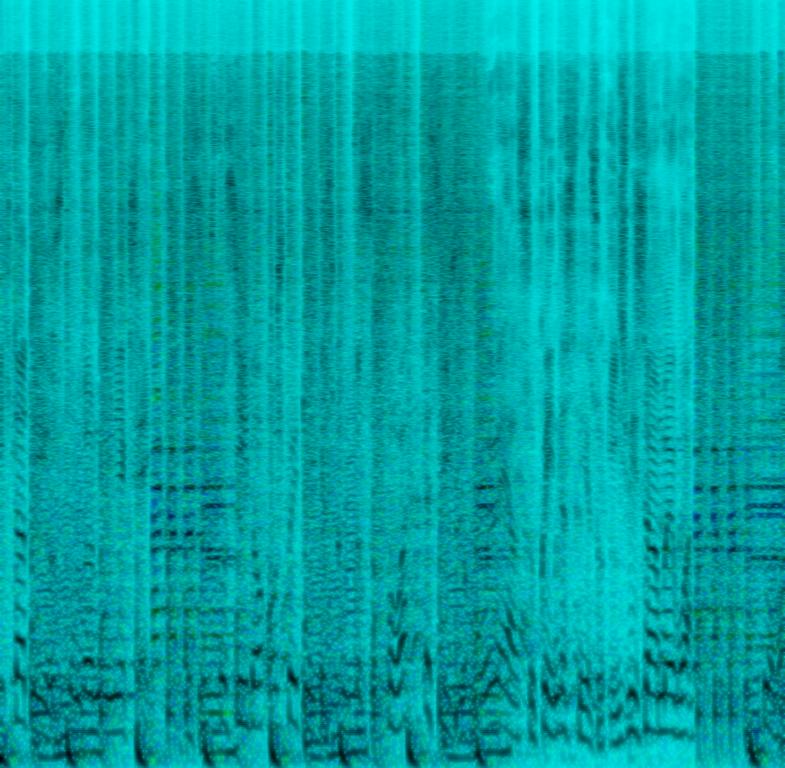
A male vocalist sings this enthusiastic song in a foreign language. The tempo is fast with infectious drumming and an animated button accordion melody. The song is a fusion of hip-hop with folk music making it unique,unconventional and experimental. It is youthful, buoyant, catchy, engaging and funky with electronic beats. This song is a fusion of Hip-Hop.